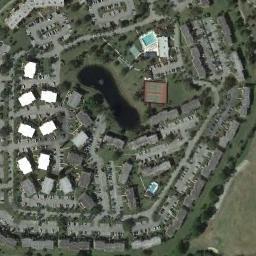
Label: residential